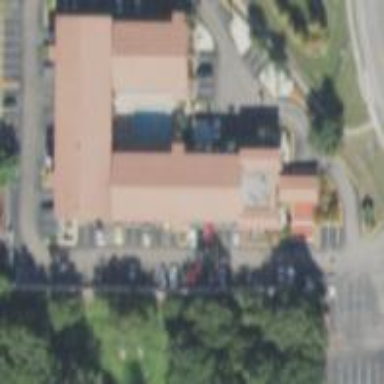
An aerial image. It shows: Building that is motel.